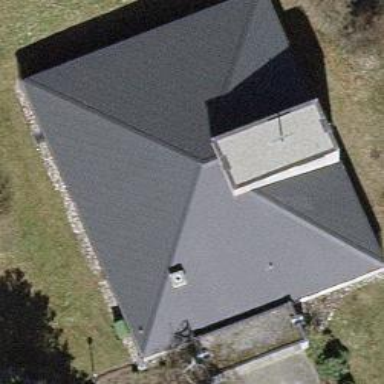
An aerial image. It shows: Chapel that serves as place of worship.